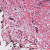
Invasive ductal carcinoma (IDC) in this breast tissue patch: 1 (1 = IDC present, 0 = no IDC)